Question:
<URL>
In the image above it changes the adaptive card to Currency. How can I add this with a parameter from somewhere else? I am trying to do this but it is not working.
'''
"value": "${formatNumber(@{items('Apply_to_each')?['Cost Each']}, 2)}"
'''
How can I get this code to show as currency? It seems to be that when I use "@{items" it will not work. Any suggestions?
Here is the adaptive card. I am looping through Excel data and want to put the Parameters I received from Excel into an Adaptive Card and use the $$ Format.
'''
{
"type": "AdaptiveCard",
"body": [
{
"type": "Container",
"style": "emphasis",
"items": [
{
"type": "ColumnSet",
"columns": [
{
"type": "Column",
"items": [
{
"type": "TextBlock",
"size": "Large",
"weight": "Bolder",
"text": "**PART APPROVAL**"
}
],
"width": "stretch"
}
]
}
],
"bleed": true
},
{
"type": "Container",
"items": [
{
"type": "ColumnSet",
"columns": [
{
"type": "Column",
"items": [
{
"type": "TextBlock",
"size": "ExtraLarge",
"text": "New Part Approval",
"wrap": true
}
],
"width": "stretch"
}
]
},
{
"type": "FactSet",
"spacing": "Large",
"facts": [
{
"title": "Part #:",
"value": "**@{items('Apply_to_each')?['Part Number']}**"
},
{
"title": "Description:",
"value": "@{items('Apply_to_each')?['Description']}"
},
{
"title": "Quantity:",
"value": "@{items('Apply_to_each')?['AOQ']}"
},
{
"title": "Cost Each:",
"value": "@{items('Apply_to_each')?['Cost Each']}"
},
{
"title": "Sell Each:",
"value": "@{items('Apply_to_each')?['Sell Each']}"
}
]
}
]
},
{
"type": "Container",
"items": [
{
"type": "ActionSet",
"actions": [
{
"type": "Action.Submit",
"title": "Approve",
"style": "positive",
"data": {
"id": "_qkQW8dJlUeLVi7ZMEzYVw",
"action": "approve"
},
"id": "ApproveID"
},
{
"type": "Action.ShowCard",
"title": "Reject",
"style": "destructive",
"card": {
"type": "AdaptiveCard",
"body": [
{
"type": "Input.Text",
"id": "RejectCommentID",
"placeholder": "Please specify an appropriate reason for rejection.",
"isMultiline": true
}
],
"actions": [
{
"type": "Action.Submit",
"title": "Send",
"data": {
"id": "_qkQ8dJlUeMVi7ZMEzYVf",
"action": "reject"
}
}
],
"$schema": "http://adaptivecards.io/schemas/adaptive-card.json"
},
"id": "RejectID"
}
]
}
]
}
],
"$schema": "http://adaptivecards.io/schemas/adaptive-card.json",
"version": "1.2",
"fallbackText": "This card requires Adaptive Cards v1.2 support to be rendered properly."
}
'''
<URL>
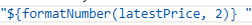
Answer: sorry for that.
Just asked a colleague and the new Adaptive Expressions, the one you're using there to format currencies are actually not working on Power Automate yet.
Power Automate is not updated to the latest Adaptive Cards version so some of the things you can do with cards are not available in flows yet.
Tim